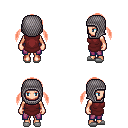
a pixel art fantasy rpg character, female body template, human, light skin, maroon tunic, magenta pants, red twin-tailed hairstyle, chain hood, white slippers, four views (front, back, left, right), 2x2 character sprite sheet, small pixel art, hard edges, no anti-aliasing